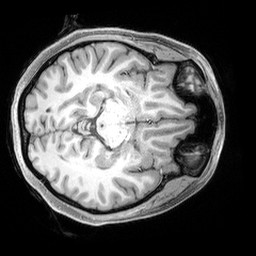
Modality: T1w
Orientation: axial
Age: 29
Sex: female
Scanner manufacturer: siemens
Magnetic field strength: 3 T
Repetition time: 2.4 s
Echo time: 0.00215 s